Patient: sex F, age 68
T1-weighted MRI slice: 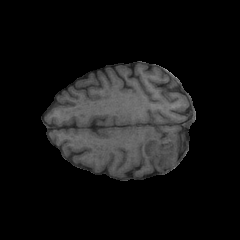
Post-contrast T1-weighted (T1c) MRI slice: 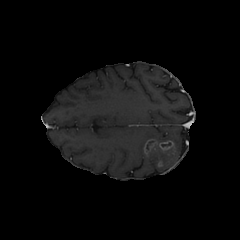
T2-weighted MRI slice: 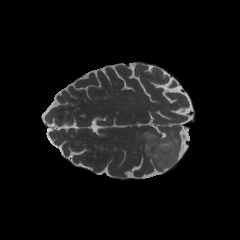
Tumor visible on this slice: yes
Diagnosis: Glioblastoma, IDH-wildtype
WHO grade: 4